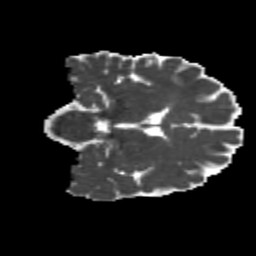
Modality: MD
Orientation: coronal
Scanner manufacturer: siemens
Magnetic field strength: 3 T
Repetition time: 4.16 s
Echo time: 0.0806 s